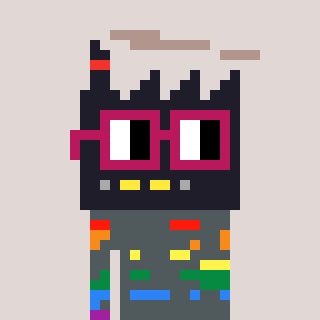
a pixel art character with square dark red glasses, a factory-shaped head and a peachy-colored body on a warm background